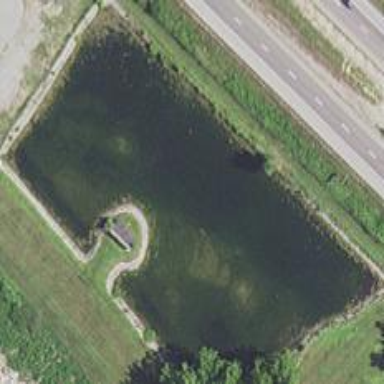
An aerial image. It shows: Serene pond surrounded by nature.